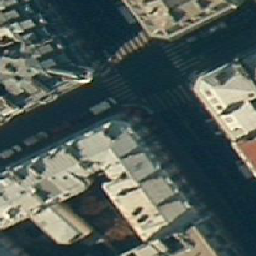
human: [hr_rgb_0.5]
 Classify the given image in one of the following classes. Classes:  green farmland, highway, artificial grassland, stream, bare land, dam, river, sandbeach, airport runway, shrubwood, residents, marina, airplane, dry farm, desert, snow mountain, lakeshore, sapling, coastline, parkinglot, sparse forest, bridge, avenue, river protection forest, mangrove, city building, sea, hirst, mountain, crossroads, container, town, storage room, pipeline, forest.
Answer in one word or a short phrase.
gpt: city building